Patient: sex F, age 51
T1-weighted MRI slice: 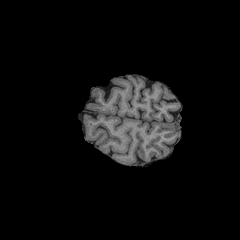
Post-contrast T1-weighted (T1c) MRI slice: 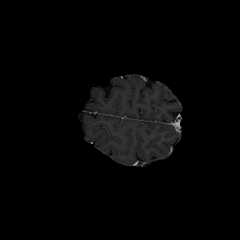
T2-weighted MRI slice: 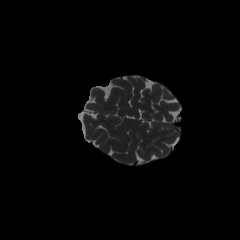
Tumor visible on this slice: no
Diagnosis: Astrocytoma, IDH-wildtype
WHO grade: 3